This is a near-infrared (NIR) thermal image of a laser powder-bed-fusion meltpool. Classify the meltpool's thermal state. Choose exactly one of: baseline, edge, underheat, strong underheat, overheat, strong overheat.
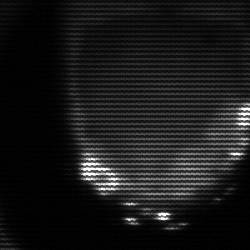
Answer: edge